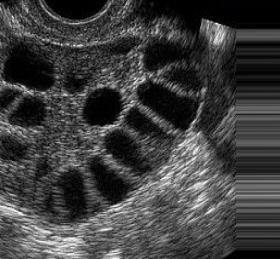
Label: infected